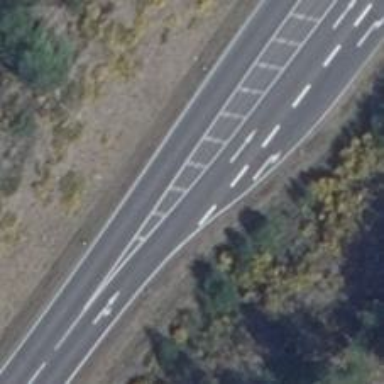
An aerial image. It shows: Asphalt motorway with primary highway classification.